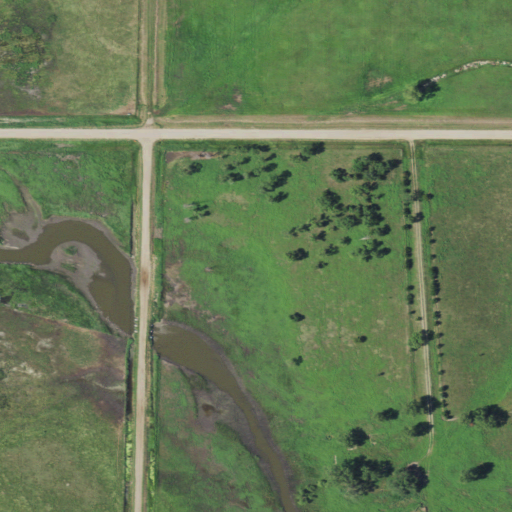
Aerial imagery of plain(s) in South Dakota named Coteau des Prairies containing pasture, grassland, open development, low intensity development, and herbaceous wetlands